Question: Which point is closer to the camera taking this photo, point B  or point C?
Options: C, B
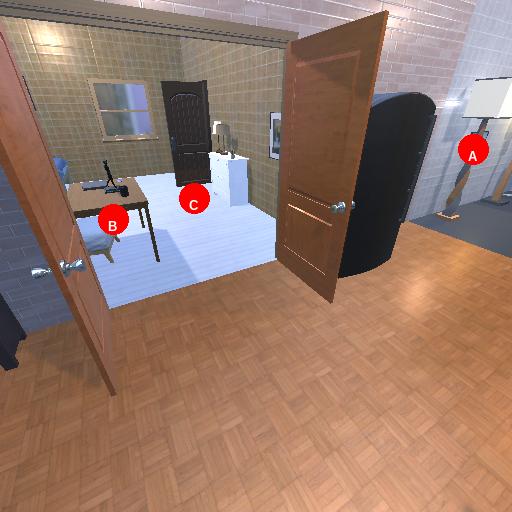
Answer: C